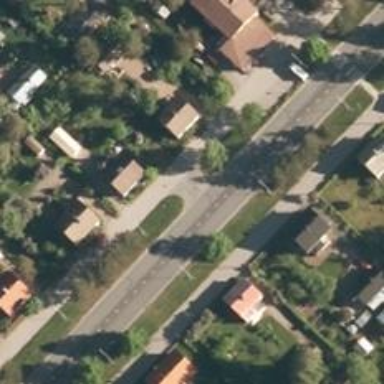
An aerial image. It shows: Road with "give way" sign.